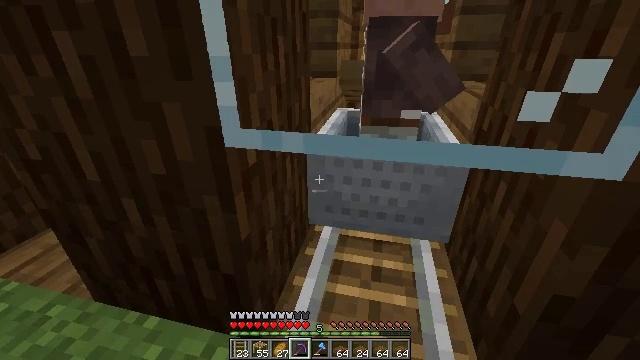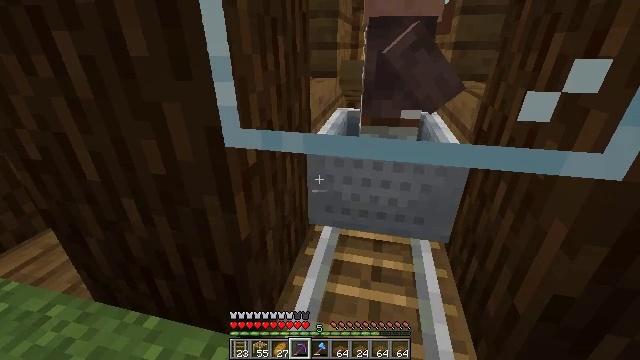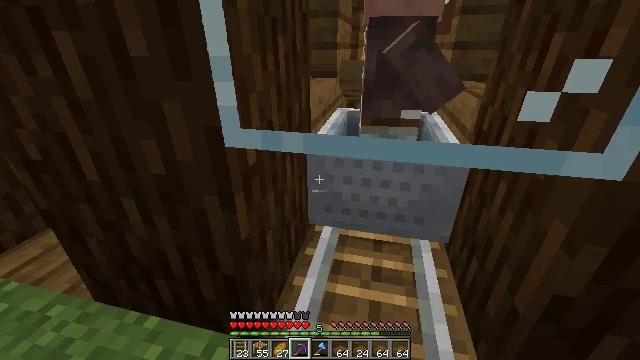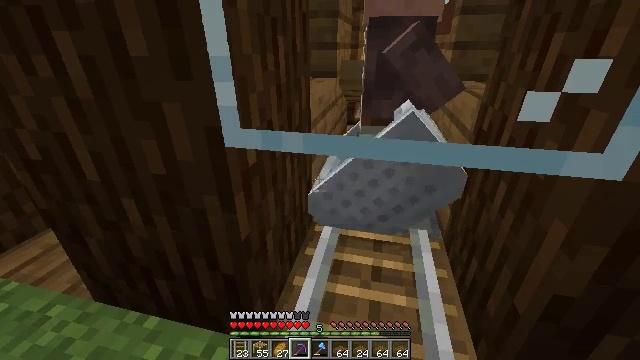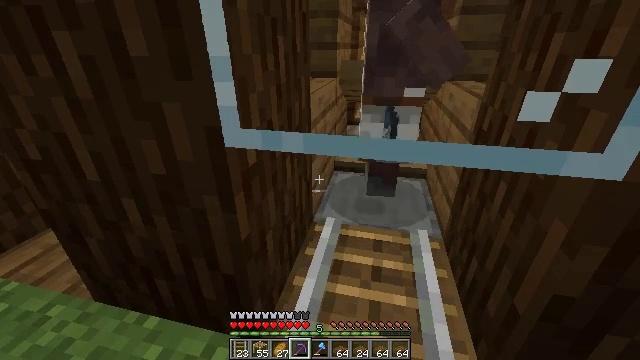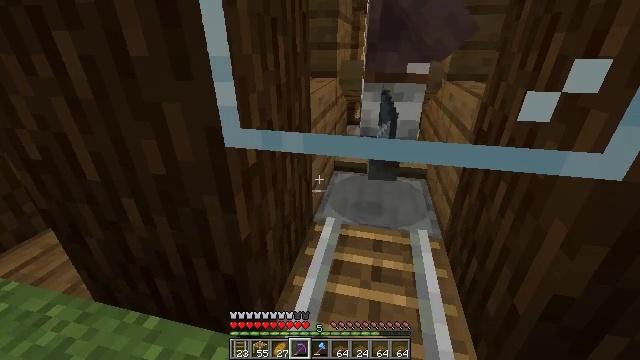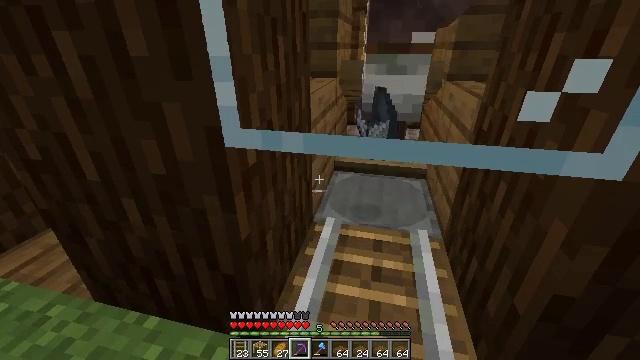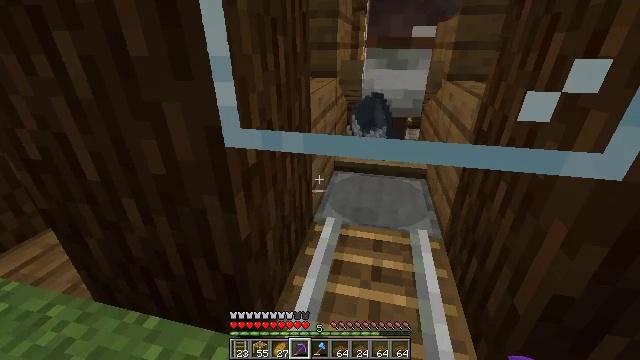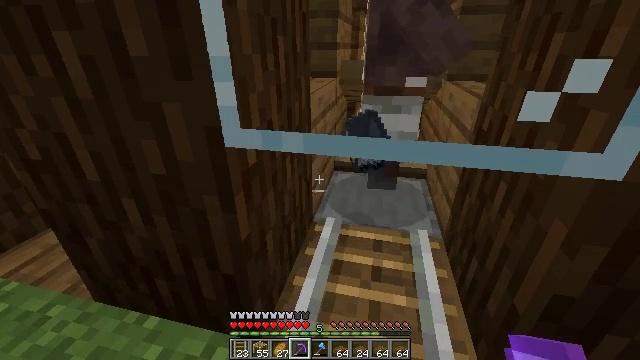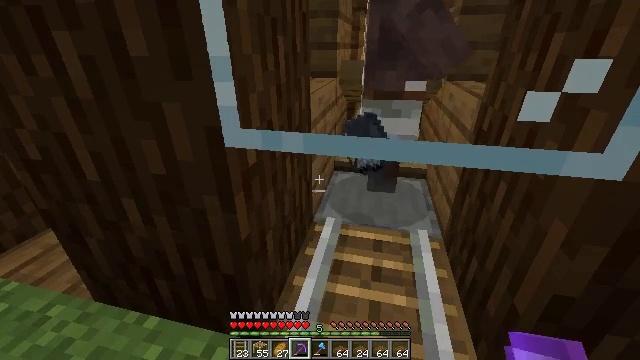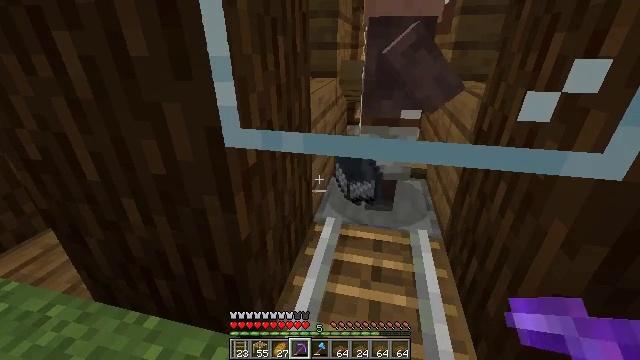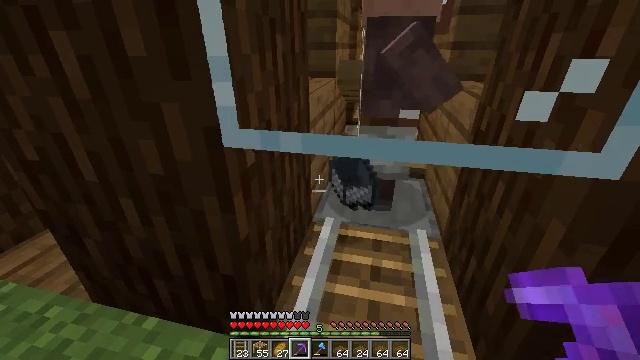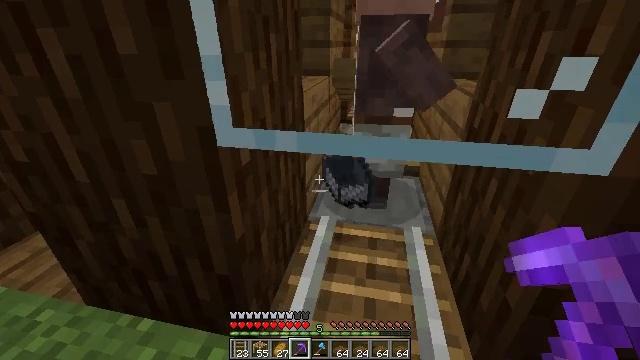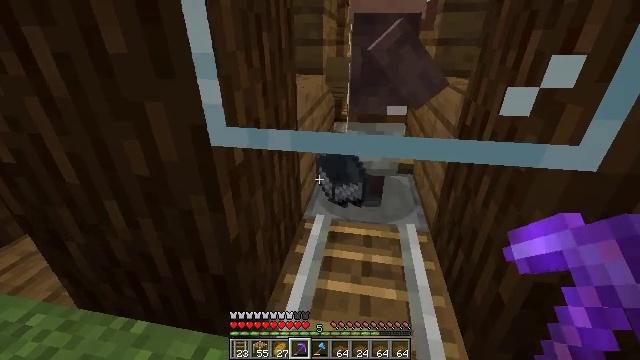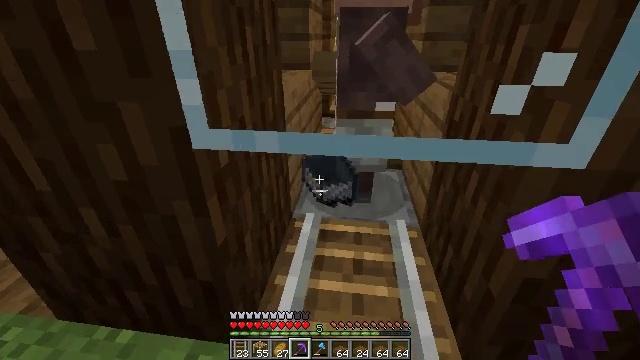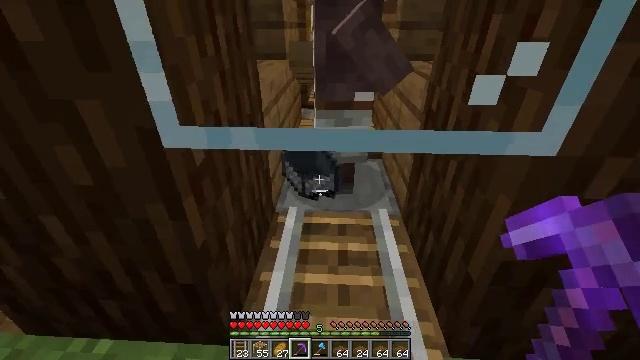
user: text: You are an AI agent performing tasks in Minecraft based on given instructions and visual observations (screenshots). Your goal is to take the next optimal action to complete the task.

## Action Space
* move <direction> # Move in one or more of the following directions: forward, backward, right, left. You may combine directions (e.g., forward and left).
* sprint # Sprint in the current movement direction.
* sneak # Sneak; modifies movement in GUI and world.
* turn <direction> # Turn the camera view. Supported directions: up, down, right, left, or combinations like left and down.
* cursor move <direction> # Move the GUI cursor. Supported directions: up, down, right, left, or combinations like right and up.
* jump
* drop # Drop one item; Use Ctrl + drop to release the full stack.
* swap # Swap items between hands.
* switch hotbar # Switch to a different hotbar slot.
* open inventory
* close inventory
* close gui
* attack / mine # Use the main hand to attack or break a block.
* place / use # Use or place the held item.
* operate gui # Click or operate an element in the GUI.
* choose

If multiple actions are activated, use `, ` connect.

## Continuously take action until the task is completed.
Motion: motion action
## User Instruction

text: Recycle the rail from an abandoned track.
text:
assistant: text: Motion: sneak
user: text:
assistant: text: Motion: sneak
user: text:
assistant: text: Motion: sneak
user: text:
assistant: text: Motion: sneak
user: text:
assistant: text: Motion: sneak
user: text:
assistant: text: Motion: sneak
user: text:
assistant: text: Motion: sneak
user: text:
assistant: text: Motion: sneak
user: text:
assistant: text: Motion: sneak
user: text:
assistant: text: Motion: sneak
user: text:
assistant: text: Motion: sneak
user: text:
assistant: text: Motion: sneak, turn right
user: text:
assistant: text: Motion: sneak, turn right
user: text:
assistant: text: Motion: move forward, sneak, turn right and down
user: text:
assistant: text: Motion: move forward, sneak, turn right and down
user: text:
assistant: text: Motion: move forward, sneak, turn right and down
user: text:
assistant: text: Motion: move forward, sneak
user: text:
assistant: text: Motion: move forward, sneak
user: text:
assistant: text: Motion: move forward, sneak
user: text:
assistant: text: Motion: move forward, sneak
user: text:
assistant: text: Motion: move forward, sneak
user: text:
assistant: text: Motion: move forward, sneak
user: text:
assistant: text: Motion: move forward, sneak
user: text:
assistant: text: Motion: move forward, sneak
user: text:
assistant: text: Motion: move forward, sneak
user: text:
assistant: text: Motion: move forward, sneak
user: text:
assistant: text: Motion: move forward, sneak
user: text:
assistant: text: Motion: sneak
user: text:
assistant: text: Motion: sneak
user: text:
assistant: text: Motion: sneak